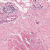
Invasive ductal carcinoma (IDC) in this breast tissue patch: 0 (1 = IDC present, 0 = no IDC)